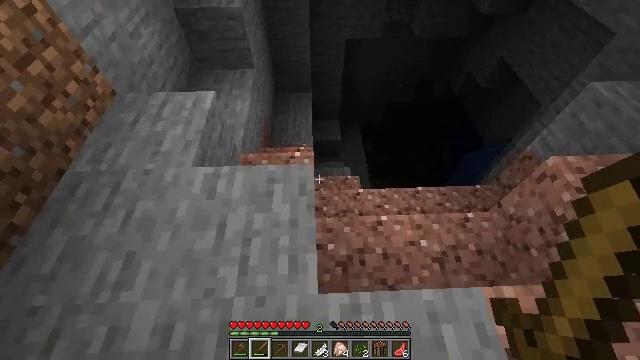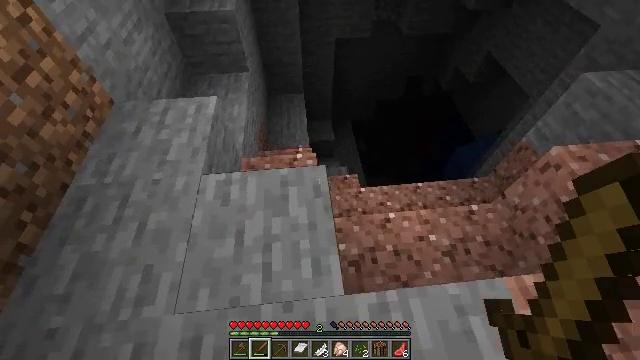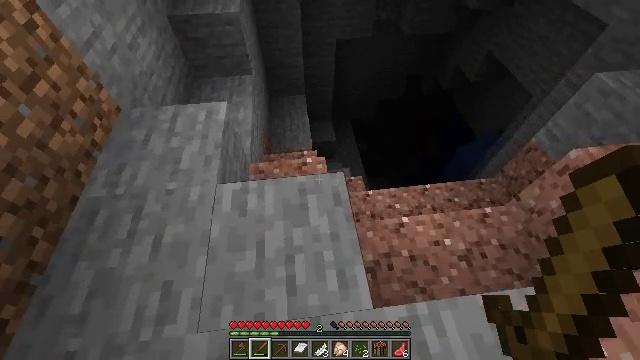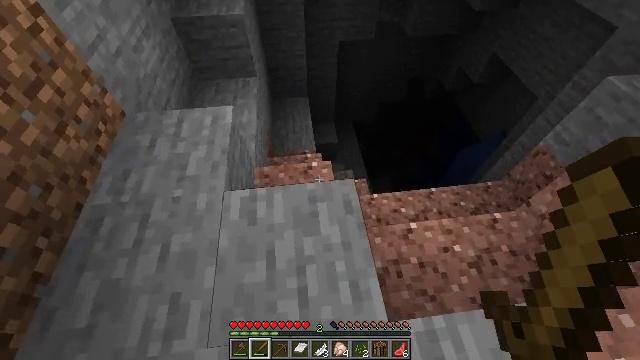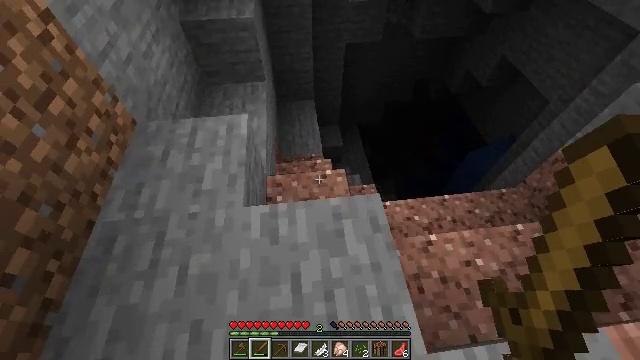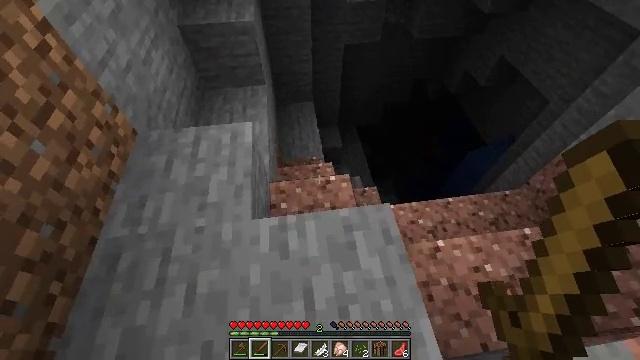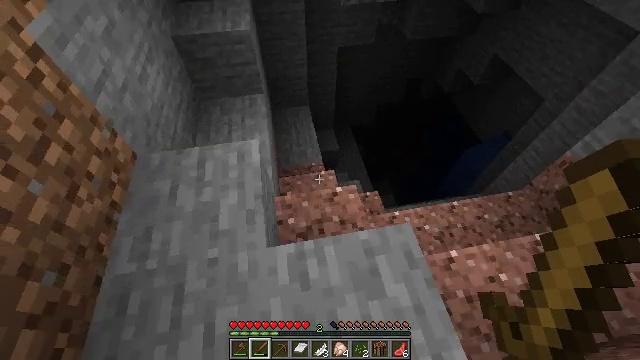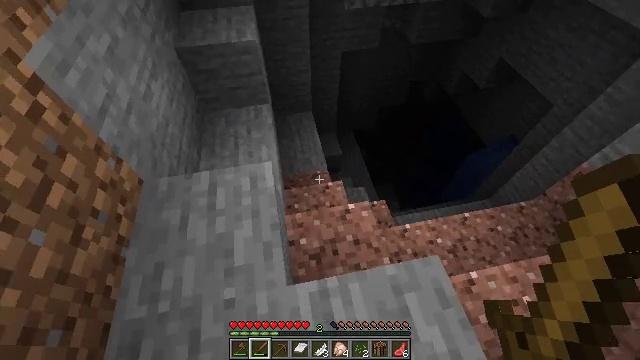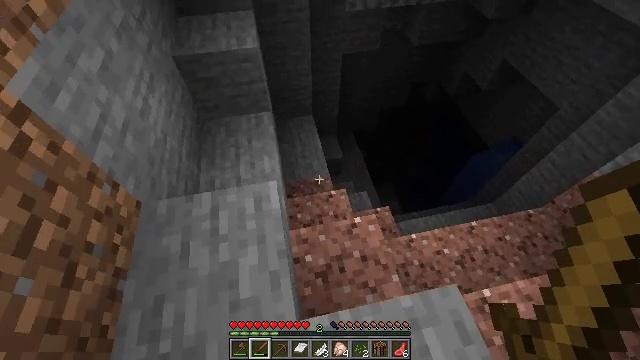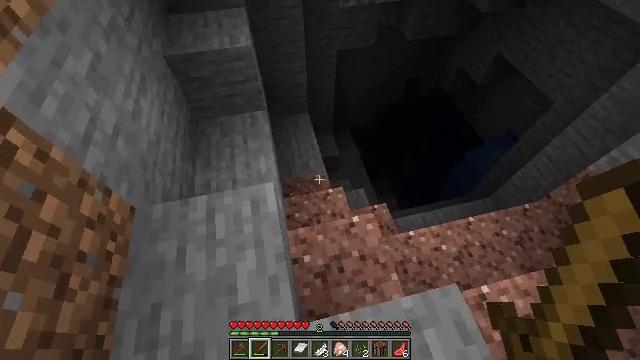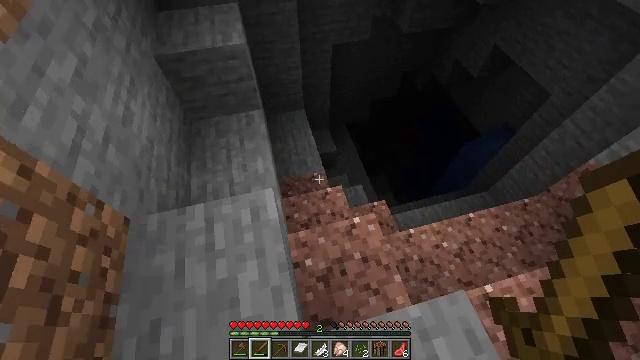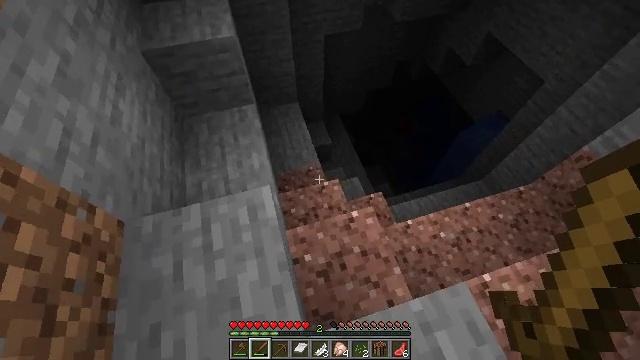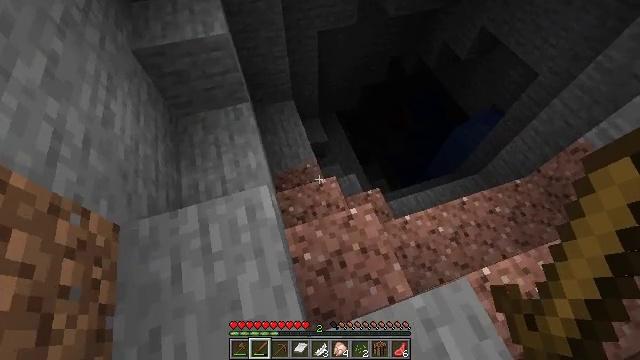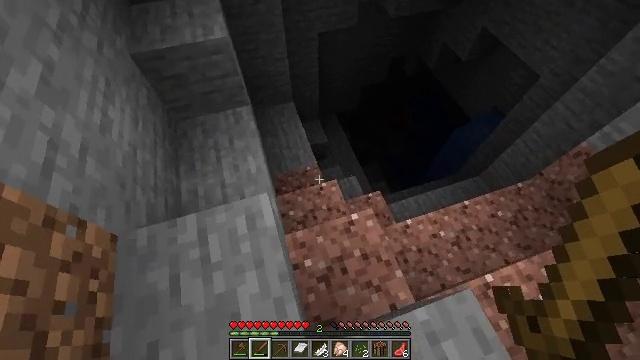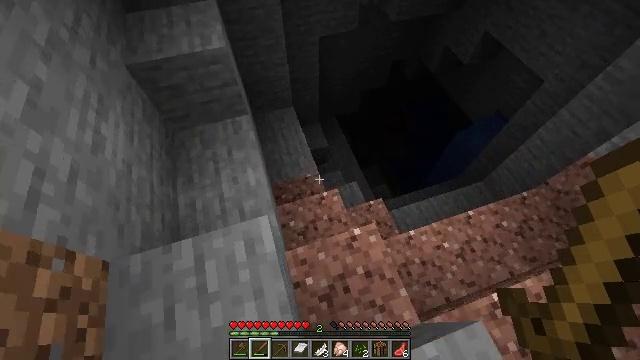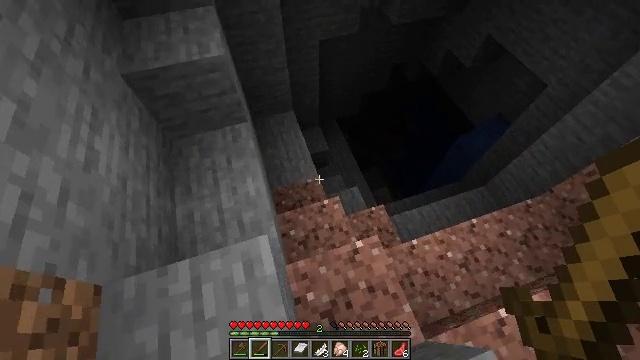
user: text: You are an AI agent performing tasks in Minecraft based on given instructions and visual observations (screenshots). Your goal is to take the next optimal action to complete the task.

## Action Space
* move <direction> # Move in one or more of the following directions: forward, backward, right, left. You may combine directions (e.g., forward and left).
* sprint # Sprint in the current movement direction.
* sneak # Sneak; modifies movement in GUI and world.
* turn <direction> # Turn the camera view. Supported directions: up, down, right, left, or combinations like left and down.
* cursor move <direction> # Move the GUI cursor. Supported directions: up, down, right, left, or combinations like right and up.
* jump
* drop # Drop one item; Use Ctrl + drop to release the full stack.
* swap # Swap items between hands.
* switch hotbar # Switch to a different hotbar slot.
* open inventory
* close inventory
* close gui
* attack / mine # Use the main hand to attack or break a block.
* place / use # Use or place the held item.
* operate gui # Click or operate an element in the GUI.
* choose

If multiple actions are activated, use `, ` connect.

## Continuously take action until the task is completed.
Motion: motion action
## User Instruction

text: Harvest the large fern for decoration.
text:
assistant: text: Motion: move left, turn right
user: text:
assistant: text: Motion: move forward, turn right
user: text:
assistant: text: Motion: move forward and move left
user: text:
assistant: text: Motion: move forward and move left
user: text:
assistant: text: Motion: move forward and move left, turn right
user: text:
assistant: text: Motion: move forward and move left, turn right
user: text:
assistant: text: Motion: move forward
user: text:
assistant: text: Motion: move forward
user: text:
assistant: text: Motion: turn right
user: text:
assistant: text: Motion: turn right and down
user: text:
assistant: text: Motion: turn right and down
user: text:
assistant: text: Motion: turn right
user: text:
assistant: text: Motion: move forward
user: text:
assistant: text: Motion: move forward
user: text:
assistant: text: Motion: move forward
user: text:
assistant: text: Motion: move forward
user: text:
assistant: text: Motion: no_op
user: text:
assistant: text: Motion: no_op
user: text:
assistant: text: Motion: no_op
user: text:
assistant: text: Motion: no_op
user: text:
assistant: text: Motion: no_op
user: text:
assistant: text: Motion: no_op
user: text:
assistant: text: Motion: no_op
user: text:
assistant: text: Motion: no_op
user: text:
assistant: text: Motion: no_op
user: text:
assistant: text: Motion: no_op
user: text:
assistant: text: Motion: no_op
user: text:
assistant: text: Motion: no_op
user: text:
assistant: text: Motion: no_op
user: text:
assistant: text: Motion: no_op